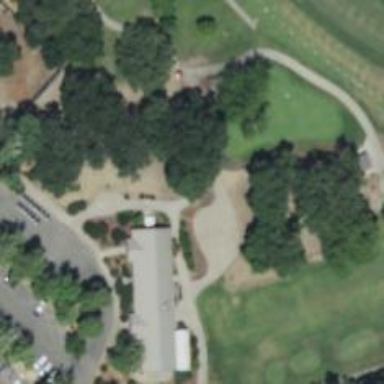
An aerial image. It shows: Path for both roads and golfers.